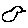
Label: bird